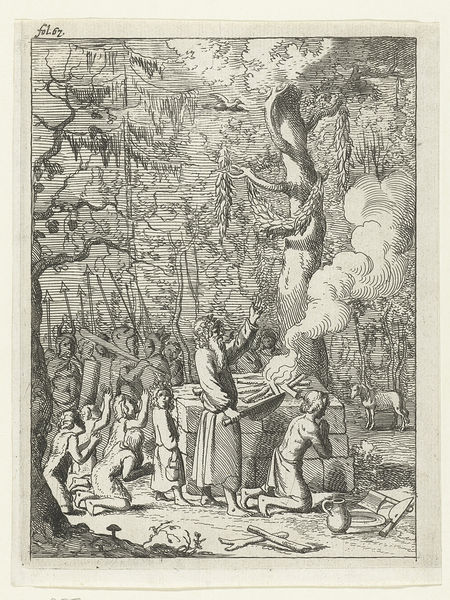
Titel: Mensenoffer in het bos
Standort: Amsterdam
Institution: Rijksmuseum
Schlagwörter: baum, feuer, skizze, zeichnung, feier, messer, natur, qualm, rauch, wald, kinder, pferd, angst, gebet, ritter, altar, knieend, kniend, krieger, lanzen, opfer, anbetung, ritual, schamane, magier, zauberer, druide, zauber